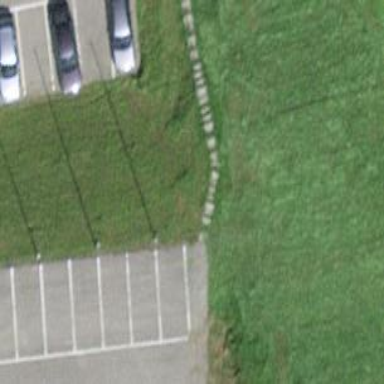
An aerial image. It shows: Set of steps on the road.